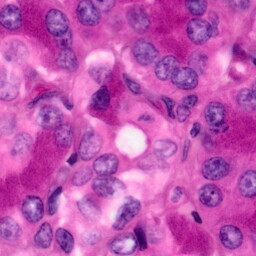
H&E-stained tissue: Pancreatic